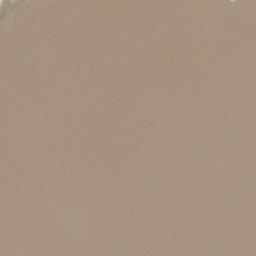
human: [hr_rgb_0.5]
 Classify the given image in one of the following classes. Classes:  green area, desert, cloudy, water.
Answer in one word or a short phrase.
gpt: cloudy